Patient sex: F
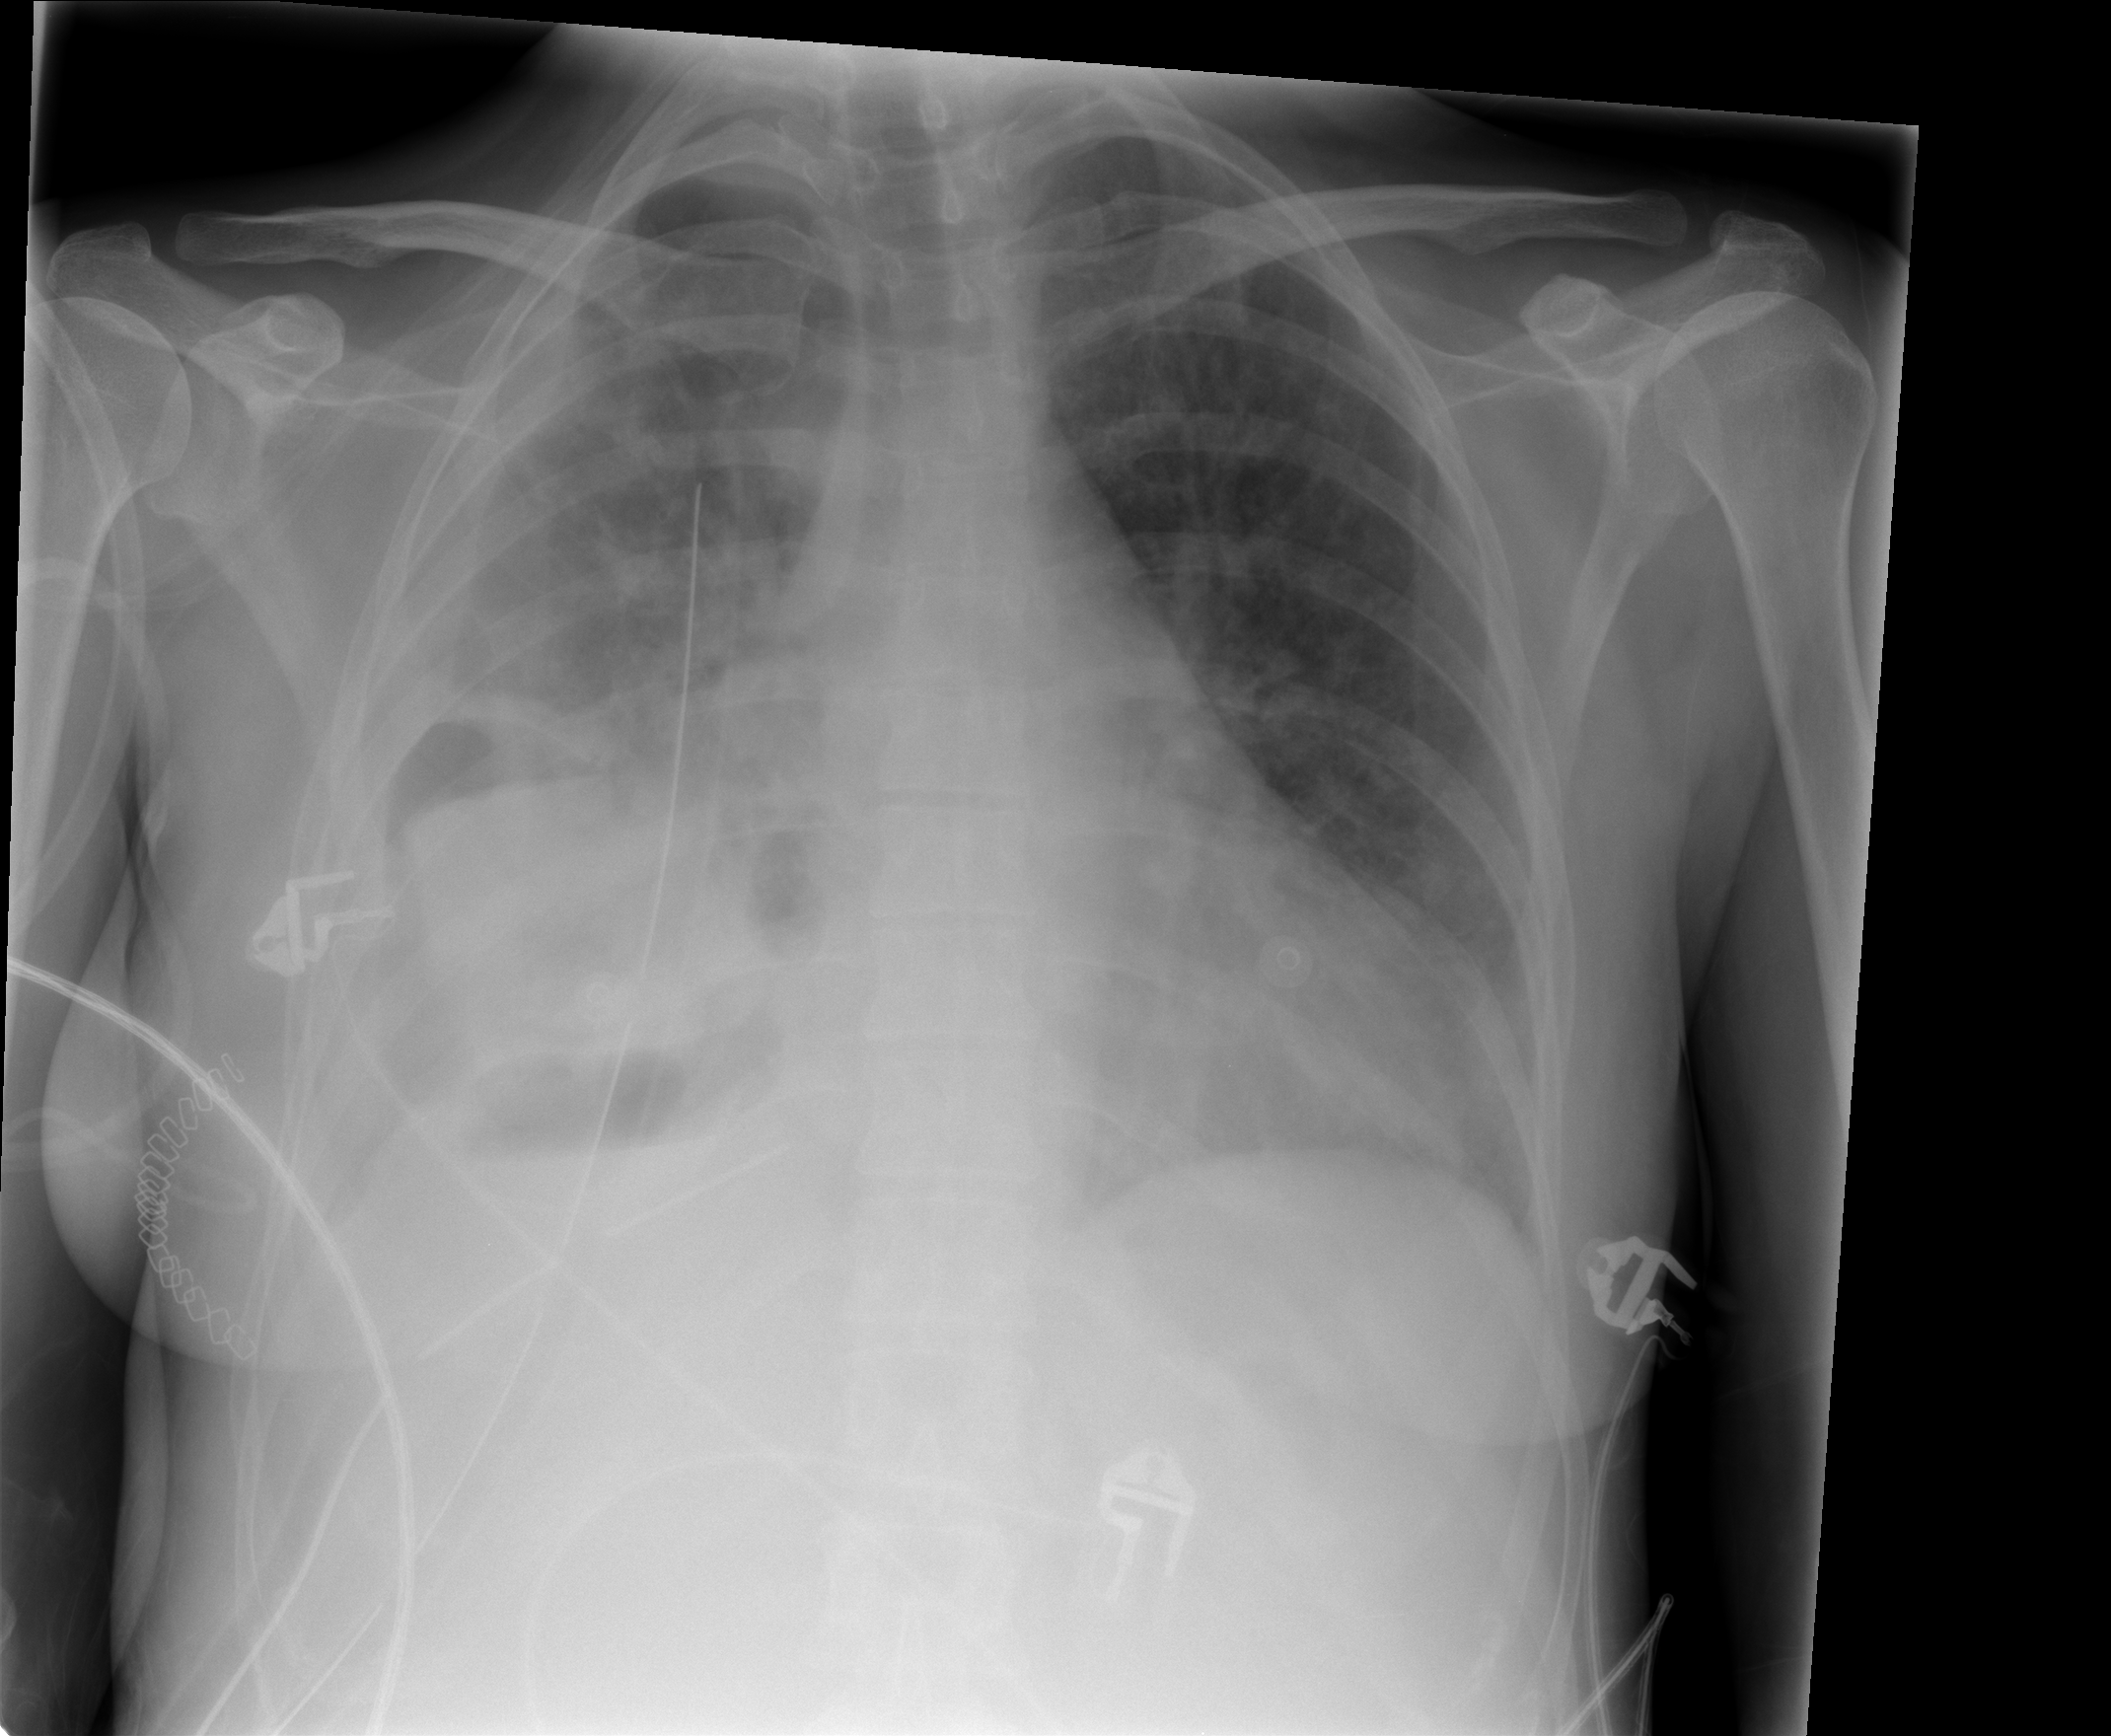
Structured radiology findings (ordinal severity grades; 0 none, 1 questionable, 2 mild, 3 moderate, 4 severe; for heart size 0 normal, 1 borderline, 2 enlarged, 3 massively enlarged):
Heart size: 1
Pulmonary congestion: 2
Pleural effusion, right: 3
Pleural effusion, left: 0
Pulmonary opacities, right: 3
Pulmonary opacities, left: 2
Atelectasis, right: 3
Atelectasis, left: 2